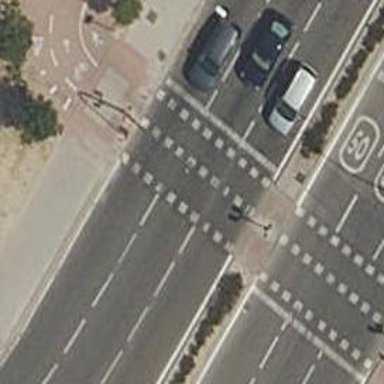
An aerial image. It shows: Road with traffic signals.